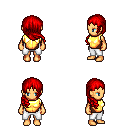
a pixel art fantasy rpg character, female body template, human, tanned skin, gold chest armor, white pants, red right-swept hairstyle, four views (front, back, left, right), 2x2 character sprite sheet, small pixel art, hard edges, no anti-aliasing